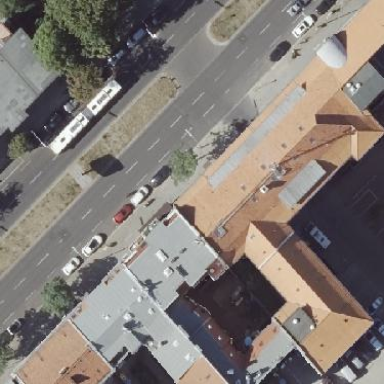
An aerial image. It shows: Commercial building with gabled roof. It serves as police station.